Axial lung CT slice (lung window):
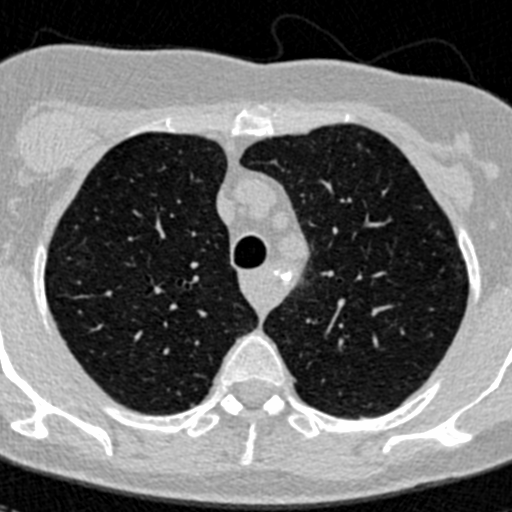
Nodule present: no